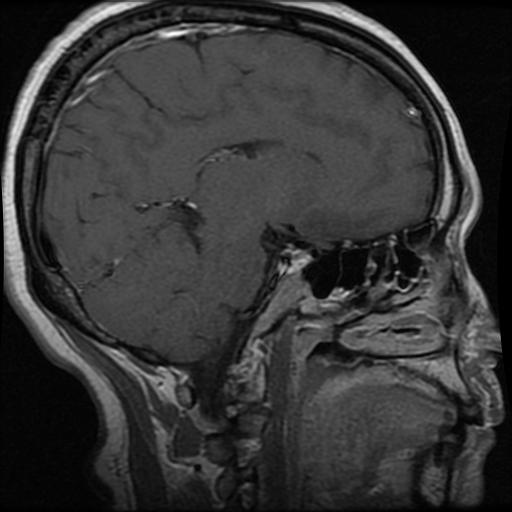
Label: pituitary